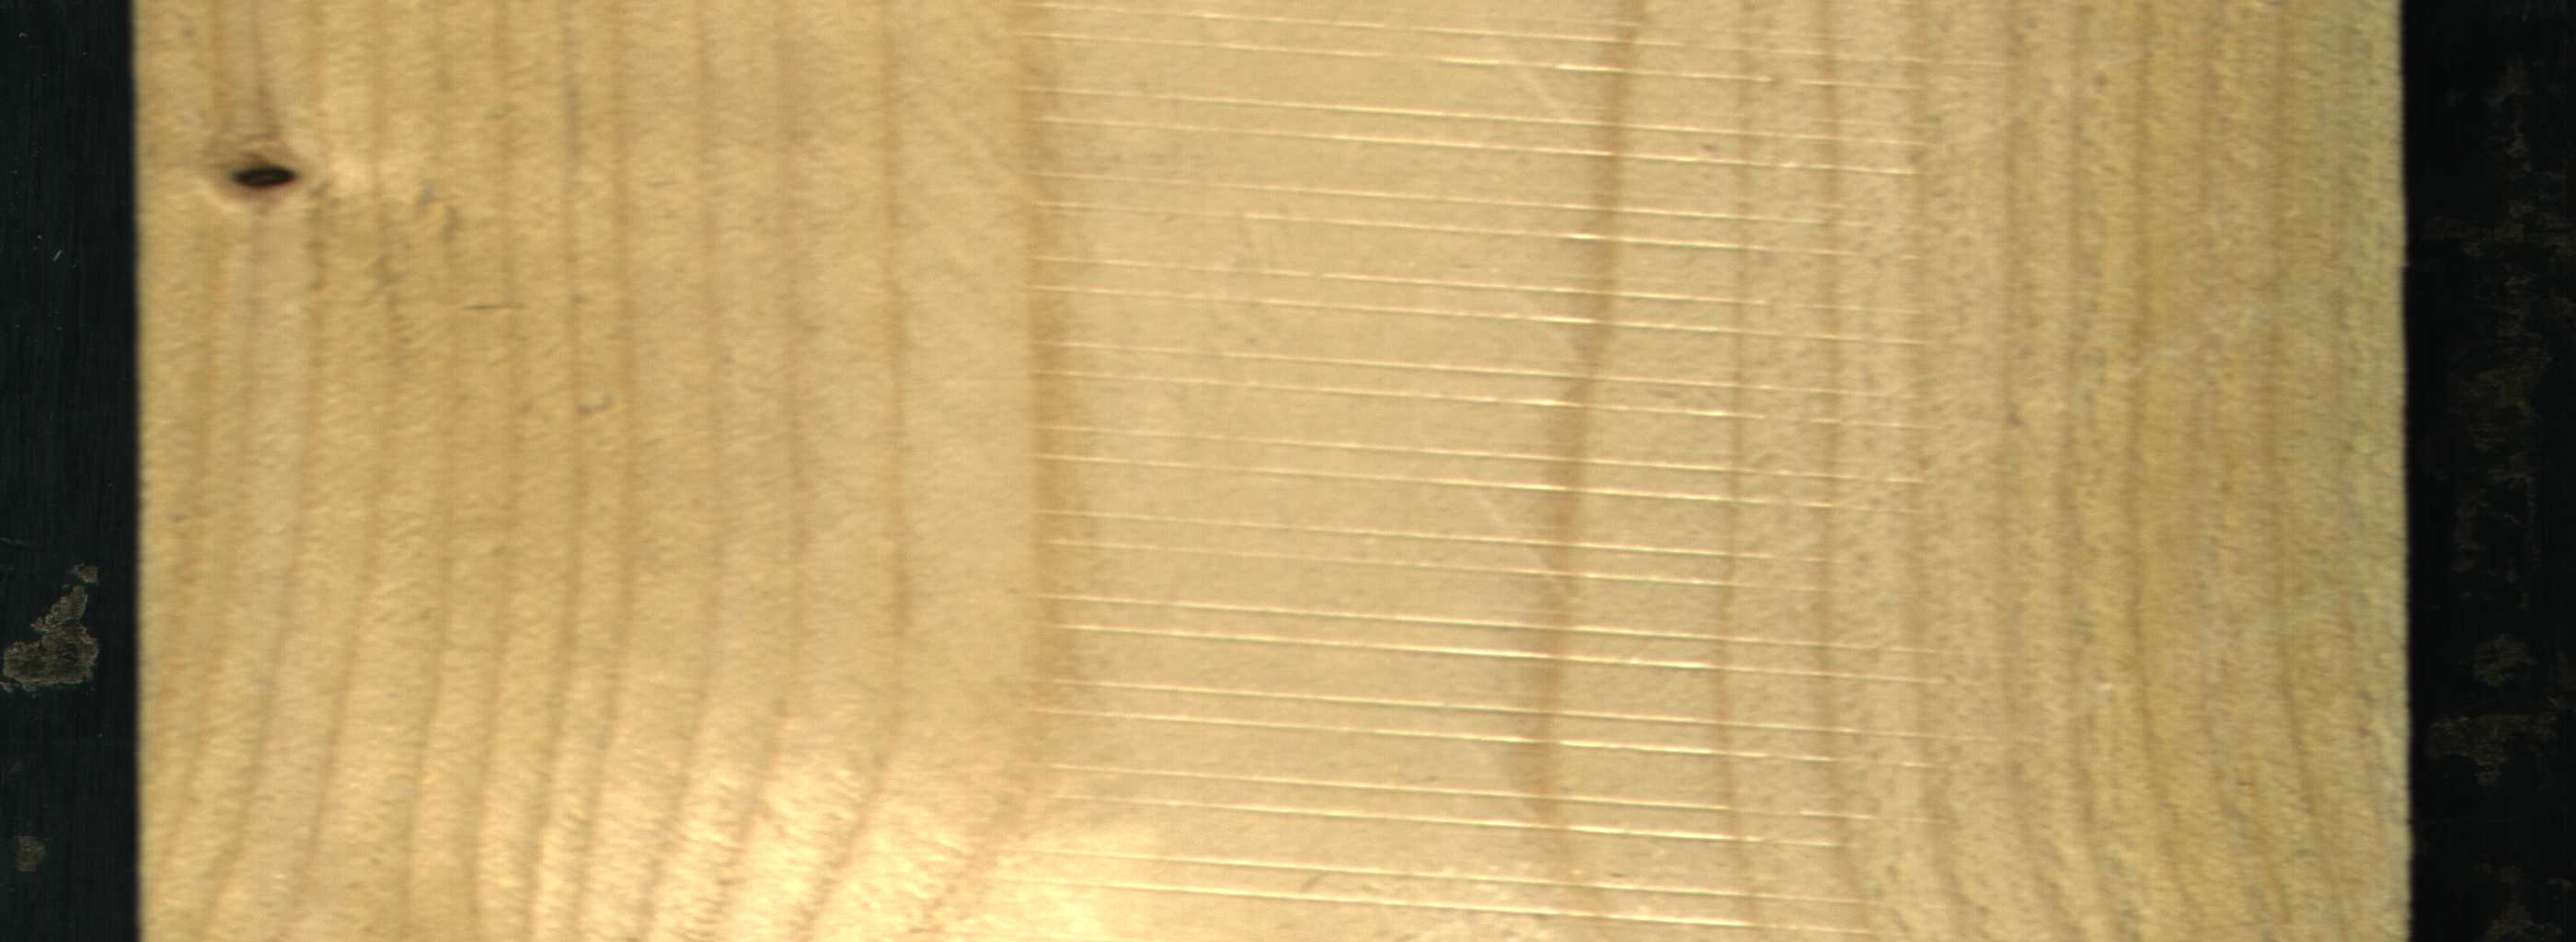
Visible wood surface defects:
Dead_Knot